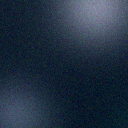
Screen state: off